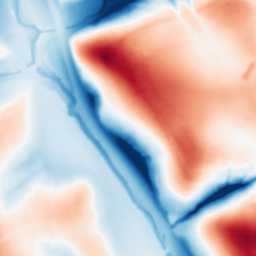
Category: multiscale
Decomposition family: dog_multiscale
Decomposition parameters: sigma_ratio: 2
n_scales: 5
base_sigma: 1
Upsampling method: sinc_blackman
Upsampling parameters: scale: 2
kernel_size: 8
Upsampling scale: 2